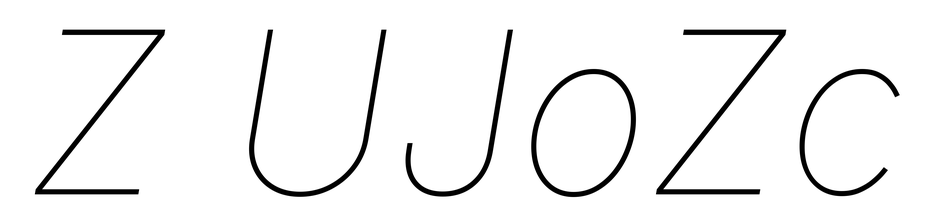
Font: Inter-Italic_Thin_Italic